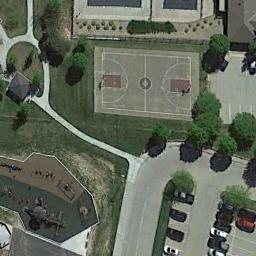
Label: basketball_court